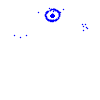
Particle: proton